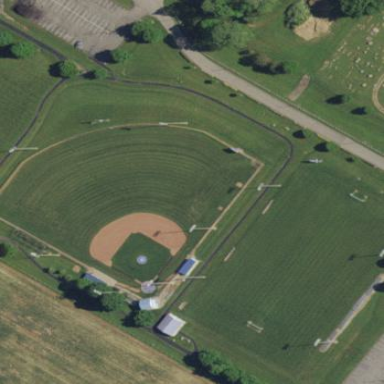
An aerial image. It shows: Baseball pitch for leisure land activities.